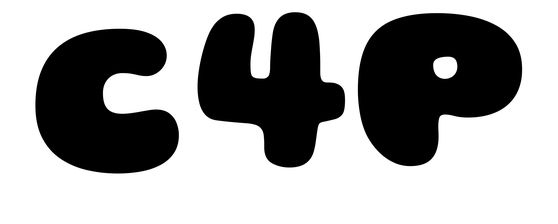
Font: Gluten_Black